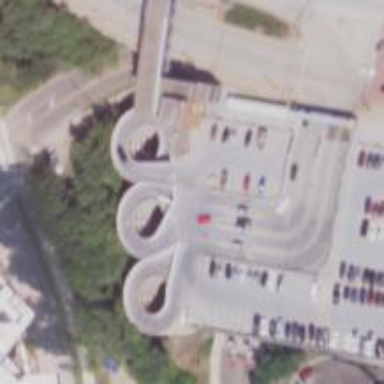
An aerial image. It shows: Service road tunnel under building passage.